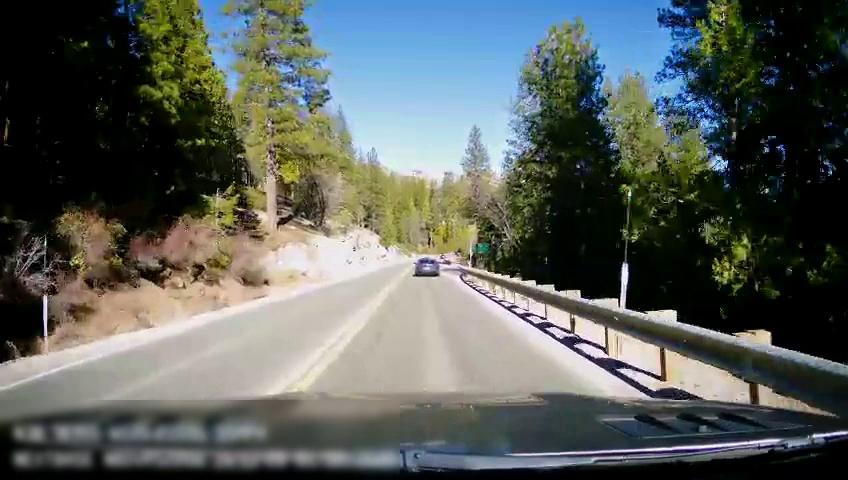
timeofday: Day
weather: Sunny
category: Drivable Space
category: Vehicles | Car
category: Lanes | Opposite Lane
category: Lanes | Opposite Lane
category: Lanes | Current Lane
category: Traffic | Signs